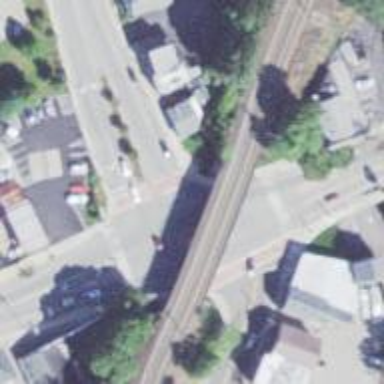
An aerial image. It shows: Railway bridge with electrified contact lines.